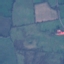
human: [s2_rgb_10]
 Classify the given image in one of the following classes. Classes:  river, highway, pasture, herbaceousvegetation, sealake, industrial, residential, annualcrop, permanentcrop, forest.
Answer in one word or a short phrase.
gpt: Pasture